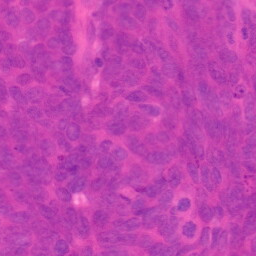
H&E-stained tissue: Colon